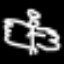
Label: angel